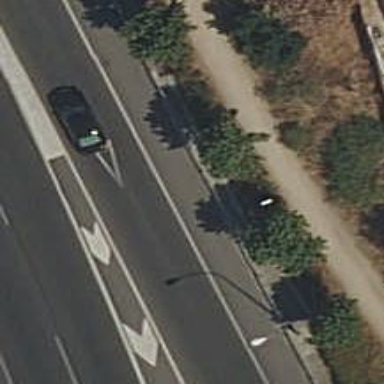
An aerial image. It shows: Guard rail.